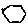
Label: hexagon